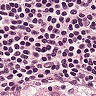
Metastatic tissue present: no